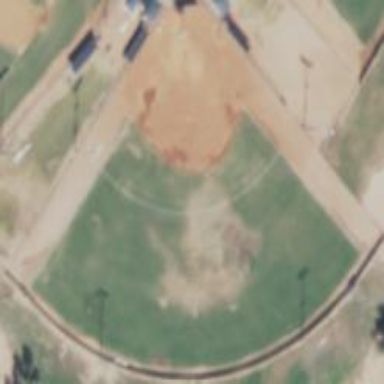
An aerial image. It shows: Baseball pitch for leisure land activities.